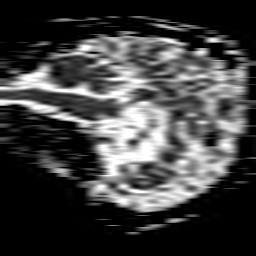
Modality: ADC
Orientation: sagittal
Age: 76
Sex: female
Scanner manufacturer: philips
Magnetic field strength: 1.5 T
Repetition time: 3.641 s
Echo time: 0.09255 s